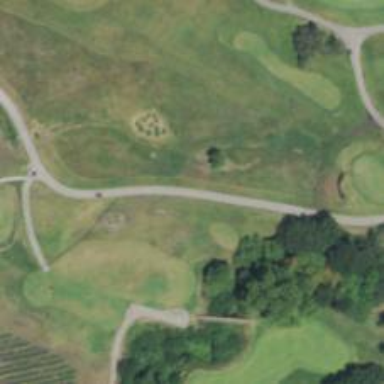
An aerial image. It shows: Footway on the golf path at Eagle Vines Golf Course.